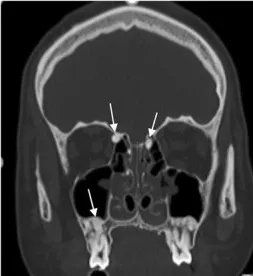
(C) CT examination of the skull reveals multiple osteomas of the ethmoid cells and alveolar process of the maxilla.
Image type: radiology (ct)